Question: I'm trying to use the following code to run a user-mode process from my service application (running as a 'local system'.)
The requirement for the user-mode process is to run elevatation, but to have 'UIAccess="true"' in its manifest to be able to <URL>.
So I do this (from my service) to run my user-mode process:
'''
//NOTE: Error checking is omitted for readability
//'dwSessionID' = user session ID to run user-mode process in
//'pUserProcPath' = L"C:\Program Files (x86)\Company\Software\user_process.exe"
HANDLE hToken = NULL;
WTSQueryUserToken(dwSessionID, &hToken);
HANDLE hToken2;
DuplicateTokenEx(hToken, MAXIMUM_ALLOWED, NULL, SecurityIdentification, TokenPrimary, &hToken2);
LPVOID pEnvBlock = NULL;
CreateEnvironmentBlock(&pEnvBlock, hToken2, FALSE);
STARTUPINFO si;
ZeroMemory(&si, sizeof(STARTUPINFO));
si.cb = sizeof(STARTUPINFO);
si.lpDesktop = L"winsta0\default";
PROCESS_INFORMATION pi;
ZeroMemory(&pi, sizeof(pi));
//ImpersonateLoggedOnUser(hToken2); //Not necessary as suggested below
PVOID OldRedir;
Wow64DisableWow64FsRedirection(&OldRedir);
BOOL bSuccess = CreateProcessAsUser(
hToken2, // client's access token
pUserProcPath, // file to execute
NULL, // command line
NULL, // pointer to process SECURITY_ATTRIBUTES
NULL, // pointer to thread SECURITY_ATTRIBUTES
FALSE, // handles are not inheritable
NORMAL_PRIORITY_CLASS | CREATE_NEW_CONSOLE | CREATE_UNICODE_ENVIRONMENT, // creation flags
pEnvBlock, // pointer to new environment block
NULL, // name of current directory
&si, // pointer to STARTUPINFO structure
&pi // receives information about new process
);
int nOSError = ::GetLastError();
Wow64RevertWow64FsRedirection(OldRedir);
//RevertToSelf(); //Not necessary as suggested below
CloseHandle(pi.hProcess);
CloseHandle(pi.hThread);
DestroyEnvironmentBlock(pEnvBlock);
CloseHandle(hToken2);
CloseHandle(hToken);
'''
This runs fine, if 'UIAccess="false"' in the manifest for the 'user_process.exe'.
But if I do the following:
- 'UIAccess="true"''user_process.exe'

- Sign it with my code-signing certificate and- Place it in the '"C:\Program Files (x86)\Company\Software"' folder.
What I get is that 'CreateProcessAsUser' fails with the error 'ERROR_ELEVATION_REQUIRED'.
Can someone suggest how to make it work?
PS. I tried adjusting my service's privileges to enable 'SE_DEBUG_NAME' and 'SE_TCB_NAME', but neither helped.
PS2. If I simply double-click my 'user_process.exe' process compiled with 'UIAccess="true"', code-signed, and placed in the 'C:\Program Files (x86)\Company\Software' folder, it starts & runs just fine (not elevated.).
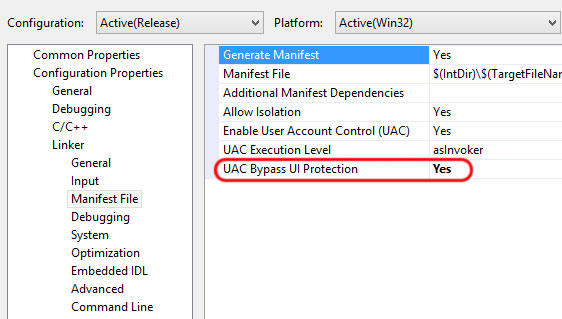
Answer: I found the answer. Here it is for whoever runs into it as well:
Add this after 'DuplicateTokenEx' call:
'''
HANDLE hToken2;
DuplicateTokenEx(hToken, MAXIMUM_ALLOWED, NULL, SecurityIdentification, TokenPrimary, &hToken2);
//ONLY if requiring UIAccess!
DWORD dwUIAccess = 1;
::SetTokenInformation(hToken2, TokenUIAccess, &dwUIAccess, sizeof(dwUIAccess));
'''